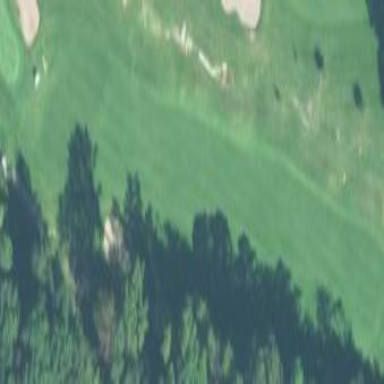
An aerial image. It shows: Grassy area designated as golf fairway.